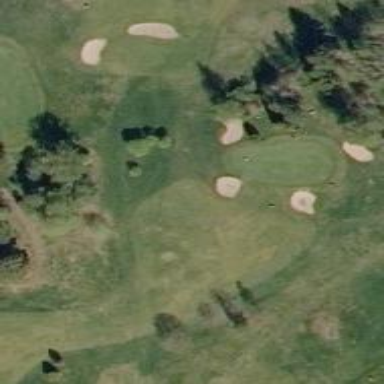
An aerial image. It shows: View of golf hole.